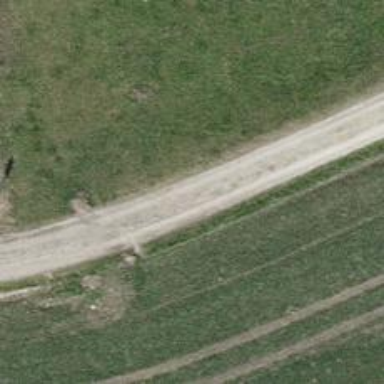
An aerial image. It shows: Track with compacted grade 2 surface.